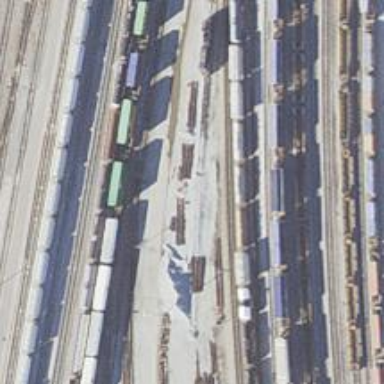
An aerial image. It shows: Railway yard in service.